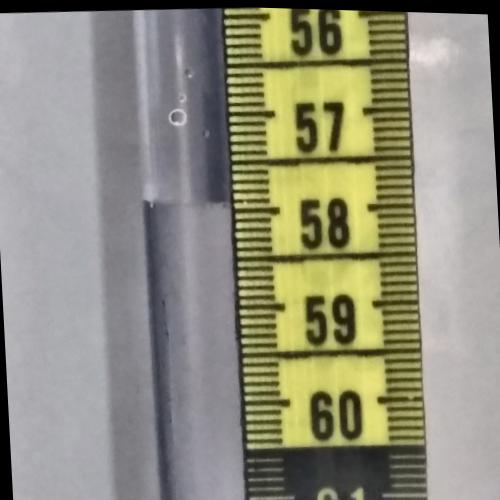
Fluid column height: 57.9 cm